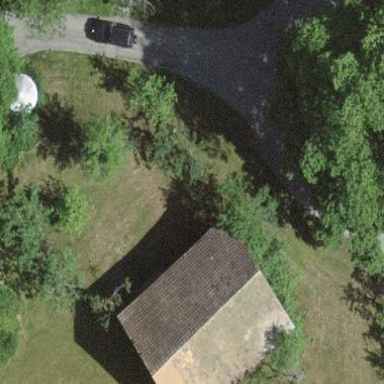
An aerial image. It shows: Barn.